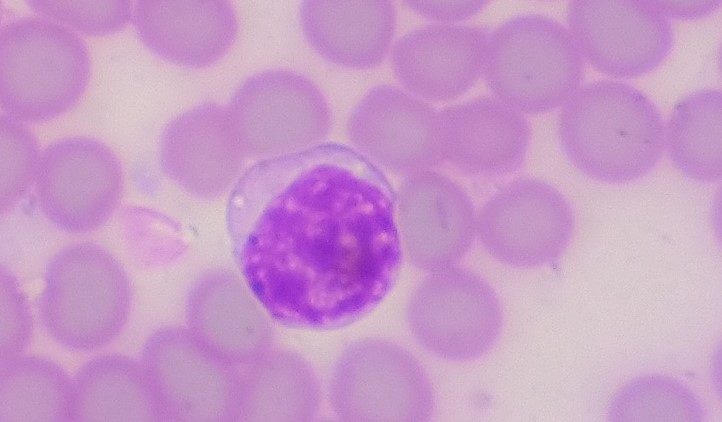
White blood cell type: Lymphocyte